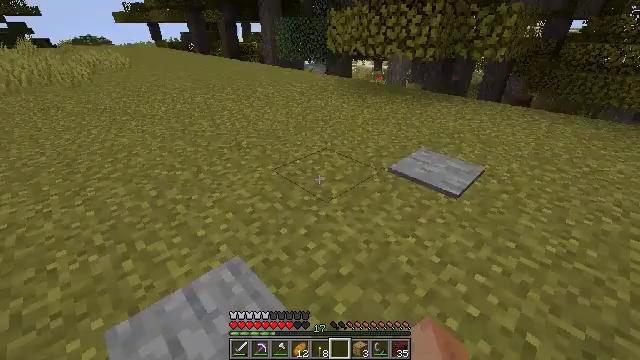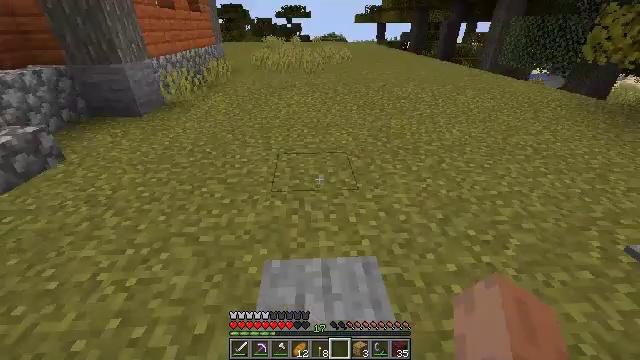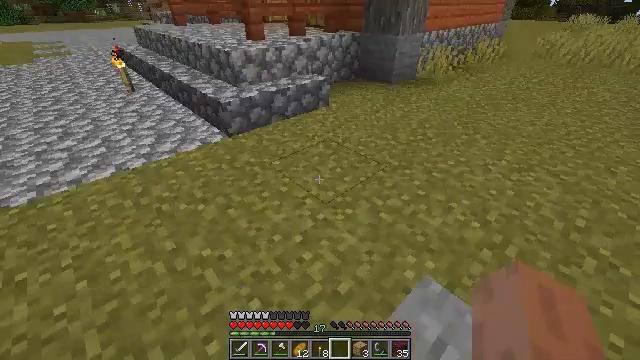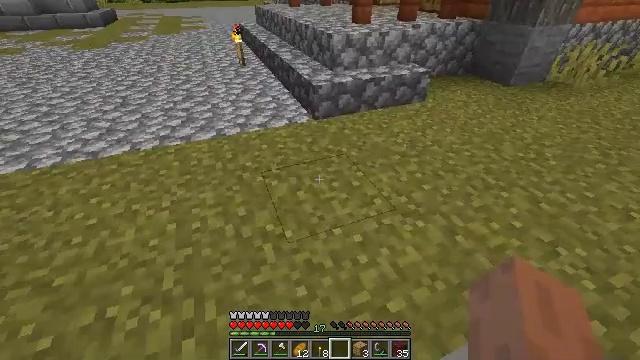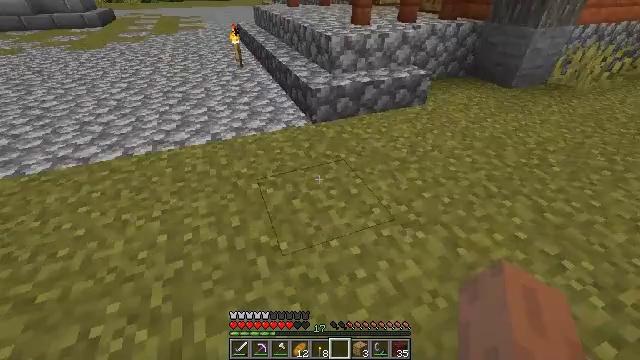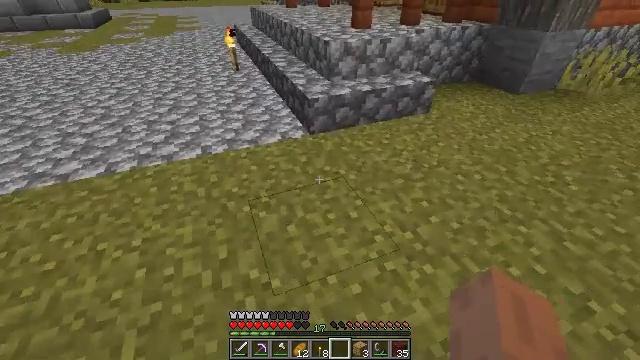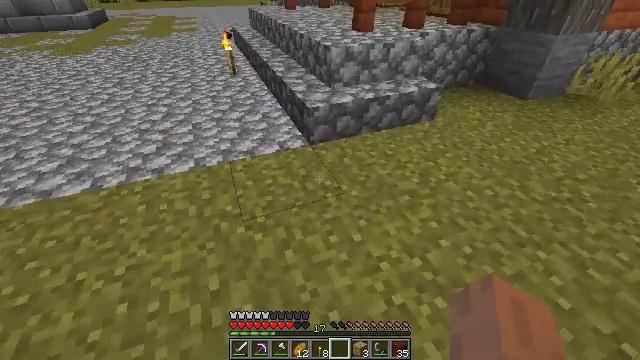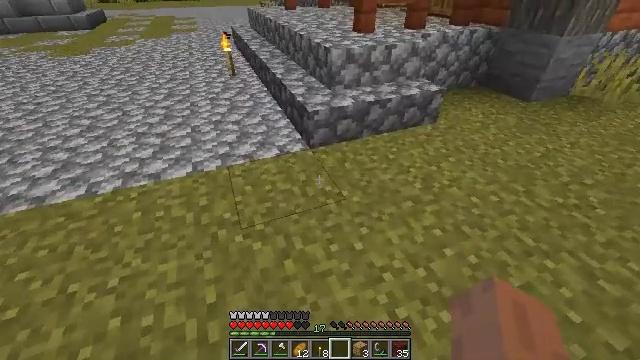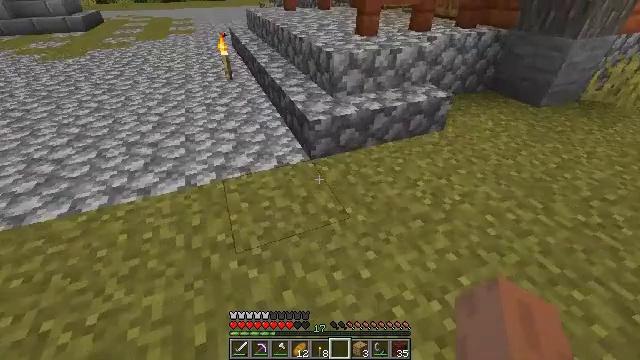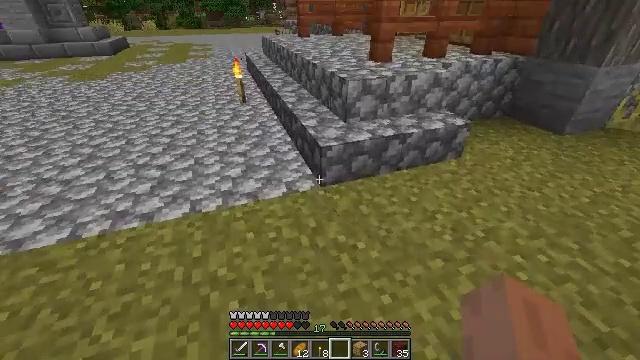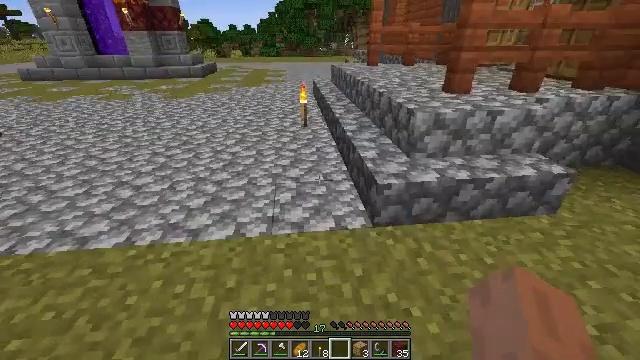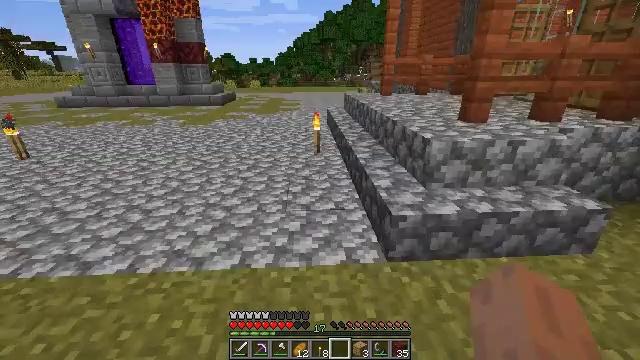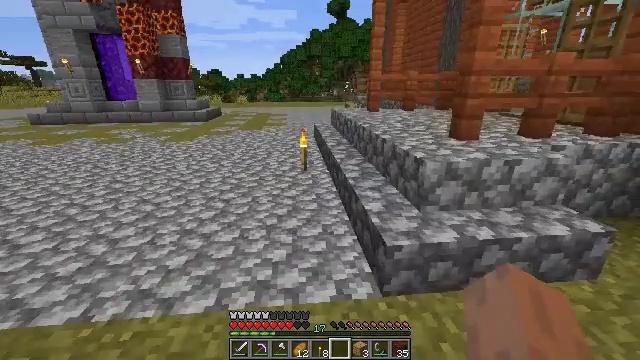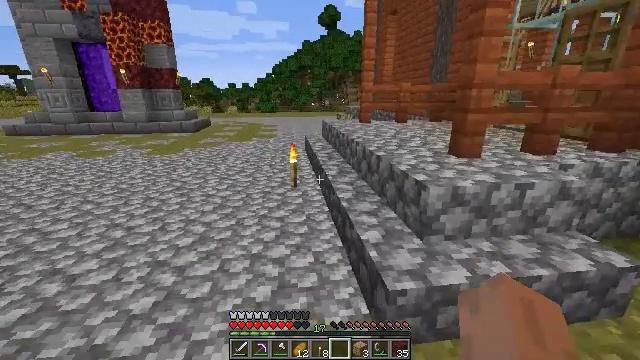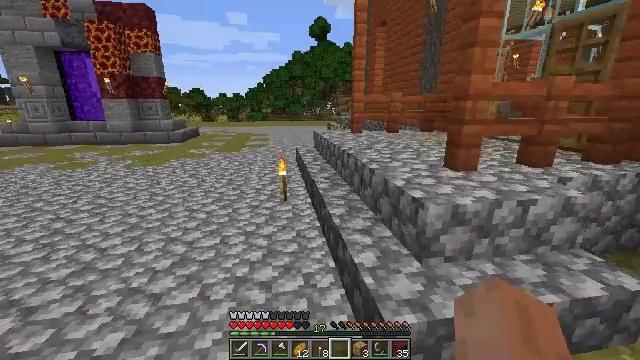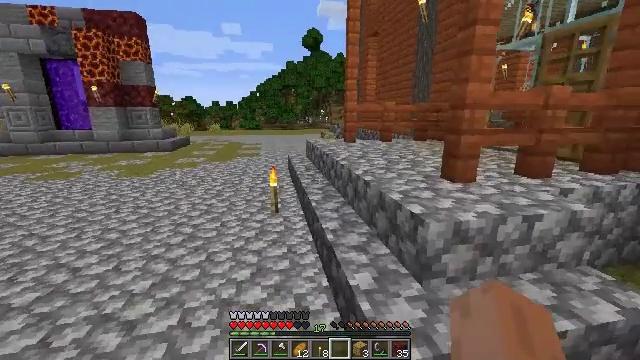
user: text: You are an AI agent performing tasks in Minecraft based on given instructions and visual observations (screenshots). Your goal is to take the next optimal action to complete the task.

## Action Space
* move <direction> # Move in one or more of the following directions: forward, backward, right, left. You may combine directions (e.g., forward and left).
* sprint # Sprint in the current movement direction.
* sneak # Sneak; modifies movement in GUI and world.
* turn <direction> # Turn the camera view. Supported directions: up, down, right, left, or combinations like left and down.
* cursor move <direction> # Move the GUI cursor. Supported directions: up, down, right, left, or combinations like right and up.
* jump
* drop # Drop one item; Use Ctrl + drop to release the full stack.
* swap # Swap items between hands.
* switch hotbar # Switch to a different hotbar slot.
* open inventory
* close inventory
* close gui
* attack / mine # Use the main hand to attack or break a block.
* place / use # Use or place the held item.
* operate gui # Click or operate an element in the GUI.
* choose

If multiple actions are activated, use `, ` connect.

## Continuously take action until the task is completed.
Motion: motion action
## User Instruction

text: Place glowstone dust in the crafting table to craft a glowstone.
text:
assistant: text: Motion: move forward, turn left
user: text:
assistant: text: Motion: move forward, turn left and down
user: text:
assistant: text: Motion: move forward, turn left and down
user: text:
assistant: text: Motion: move forward
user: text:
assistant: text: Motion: move forward
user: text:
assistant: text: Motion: move forward
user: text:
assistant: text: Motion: move forward
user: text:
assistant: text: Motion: move forward
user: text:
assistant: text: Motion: move forward, turn left and up
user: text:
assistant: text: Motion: move forward, turn left and up
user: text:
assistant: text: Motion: move forward, turn left and up
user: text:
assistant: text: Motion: move forward, turn right and up
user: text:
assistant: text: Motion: move forward, turn right and up
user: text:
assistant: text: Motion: move forward, turn right and up
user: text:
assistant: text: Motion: move forward, turn right and up
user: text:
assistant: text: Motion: move forward, turn right and up
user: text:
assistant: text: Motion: move forward, turn right and up
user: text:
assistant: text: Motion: move forward, turn right and up
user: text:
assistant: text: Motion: move forward, turn right
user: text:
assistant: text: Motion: move forward, turn right
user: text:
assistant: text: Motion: move forward, turn right
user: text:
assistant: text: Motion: move forward, turn right
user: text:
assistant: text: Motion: move forward, turn right
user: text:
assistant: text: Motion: move forward, turn right and down
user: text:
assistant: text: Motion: move forward, turn right
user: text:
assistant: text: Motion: move forward, turn right
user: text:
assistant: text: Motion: move forward, turn right and down
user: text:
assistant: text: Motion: move forward, turn right and down
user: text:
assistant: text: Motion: move forward, turn right
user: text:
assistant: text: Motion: move forward, turn right